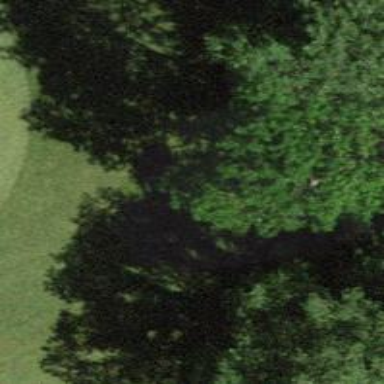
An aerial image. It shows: Golf cartpath that is also road path.